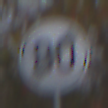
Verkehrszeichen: EndeGeschwindigkeit80
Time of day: MorningAfternoon
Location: Outdoor (Nature)
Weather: Overcast
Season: NotSpecified
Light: Natural